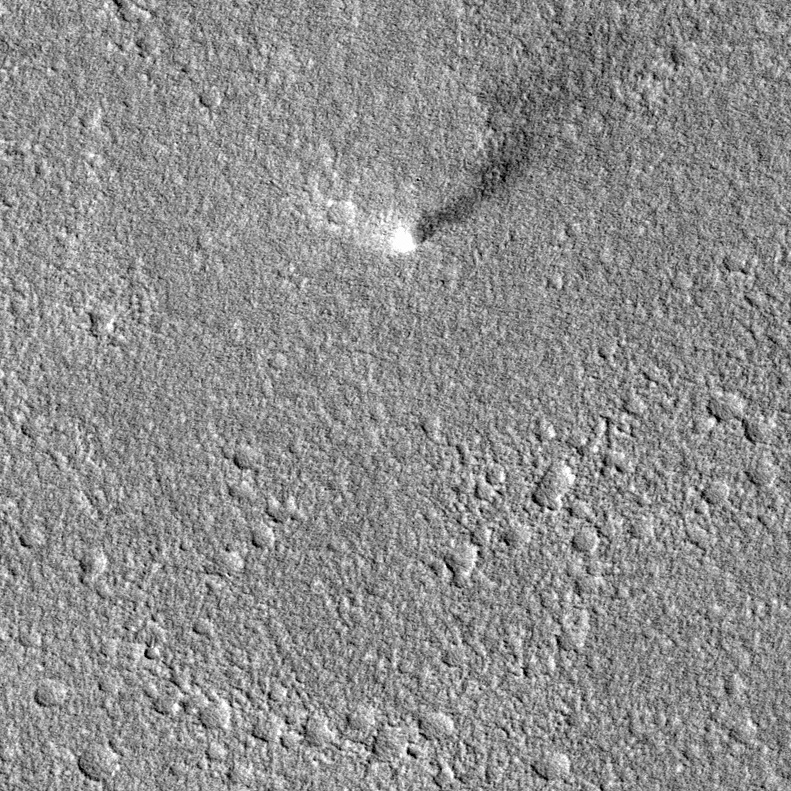
Label: dustdevil